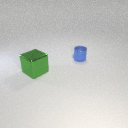
small blue metal cylinder behind large green metal cube